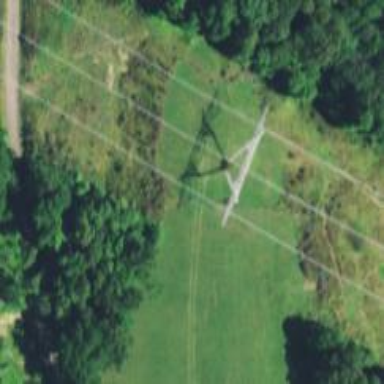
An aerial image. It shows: Lattice structure tower used for power distribution.